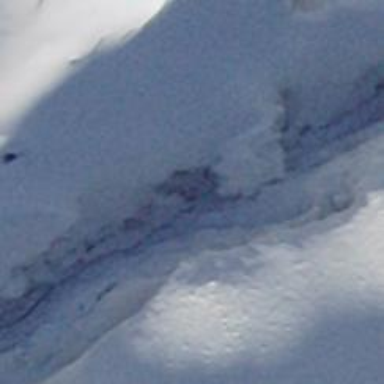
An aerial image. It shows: Crevasse in the natural environment.